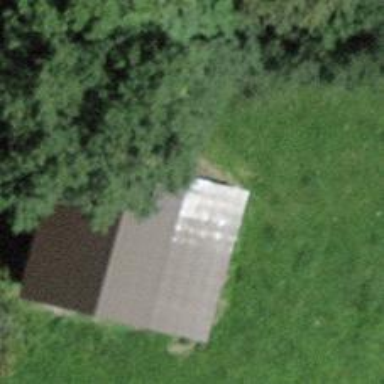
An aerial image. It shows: Rural barn.